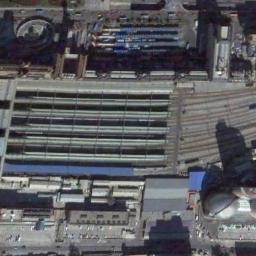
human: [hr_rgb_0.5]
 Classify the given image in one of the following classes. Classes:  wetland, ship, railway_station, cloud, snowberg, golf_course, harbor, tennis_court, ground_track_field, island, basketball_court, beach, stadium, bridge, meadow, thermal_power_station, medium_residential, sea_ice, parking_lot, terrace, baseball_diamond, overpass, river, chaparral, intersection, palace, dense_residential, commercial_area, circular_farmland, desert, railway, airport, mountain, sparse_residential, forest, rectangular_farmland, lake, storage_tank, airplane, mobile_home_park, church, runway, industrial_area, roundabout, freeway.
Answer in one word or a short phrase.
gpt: railway_station